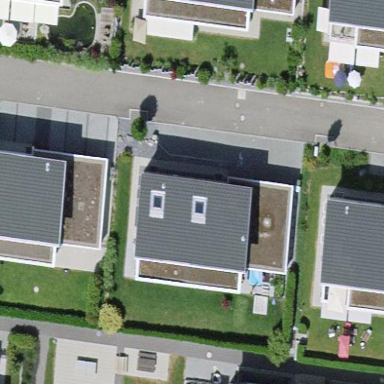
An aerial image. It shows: Simple and straightforward house.